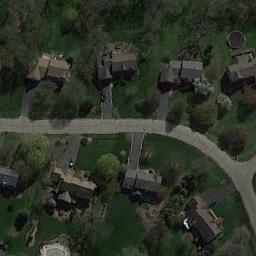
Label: medium_residential